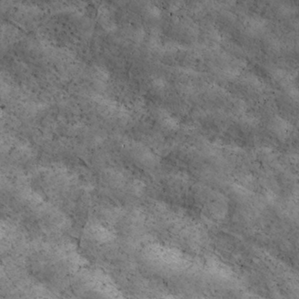
Label: non_frost